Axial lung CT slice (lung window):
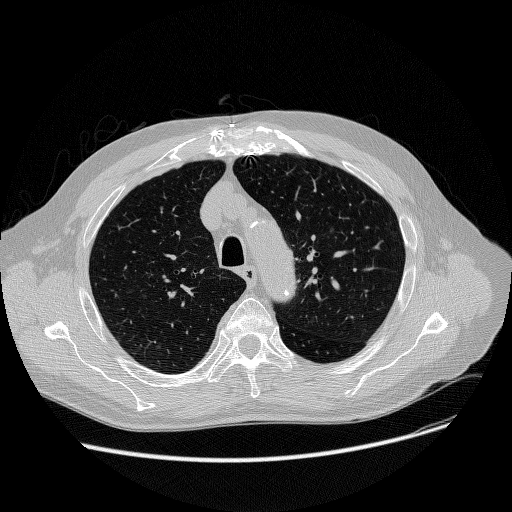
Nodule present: yes
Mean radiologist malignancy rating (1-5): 3